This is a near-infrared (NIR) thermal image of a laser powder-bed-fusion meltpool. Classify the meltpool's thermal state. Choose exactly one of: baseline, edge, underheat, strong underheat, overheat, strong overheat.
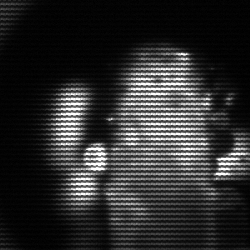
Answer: strong underheat